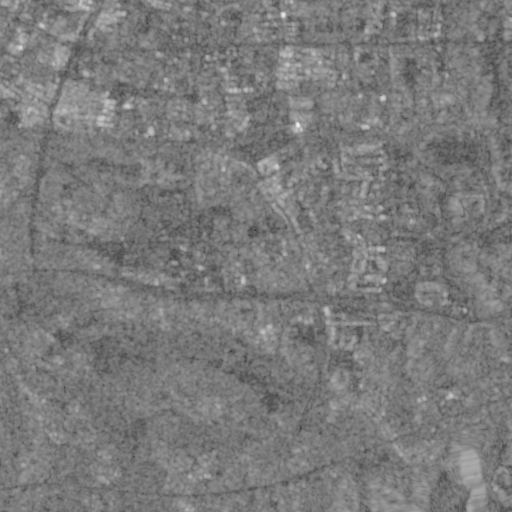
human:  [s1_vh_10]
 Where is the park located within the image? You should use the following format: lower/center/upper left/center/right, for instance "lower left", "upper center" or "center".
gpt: The park is located in the upper left of the image.
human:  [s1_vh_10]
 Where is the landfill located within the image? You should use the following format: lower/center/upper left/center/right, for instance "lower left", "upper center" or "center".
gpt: There is no landfill in the image.

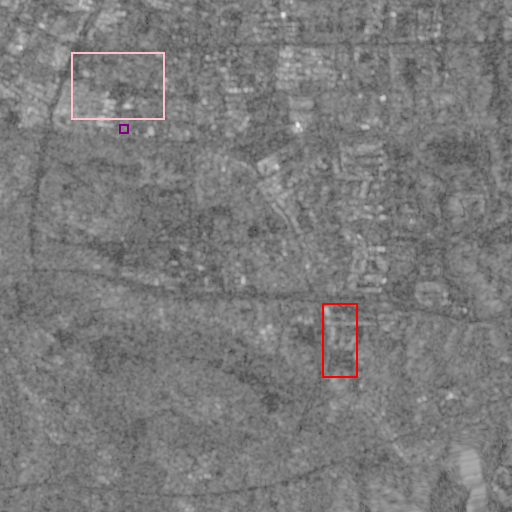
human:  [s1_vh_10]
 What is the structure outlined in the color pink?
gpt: The structure outlined in pink is a park.
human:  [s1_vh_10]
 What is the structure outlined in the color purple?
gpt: The structure outlined in purple is a power substation.
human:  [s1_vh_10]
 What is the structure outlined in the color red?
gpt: The structure outlined in red is a quarry.
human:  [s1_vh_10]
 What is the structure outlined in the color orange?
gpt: There is no orange outline.